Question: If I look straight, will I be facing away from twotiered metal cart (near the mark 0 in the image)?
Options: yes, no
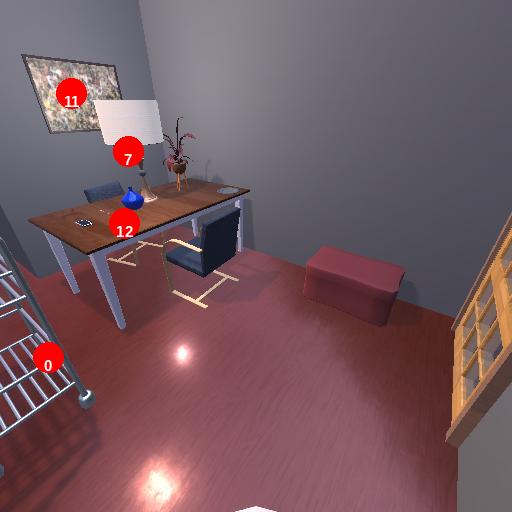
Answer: yes